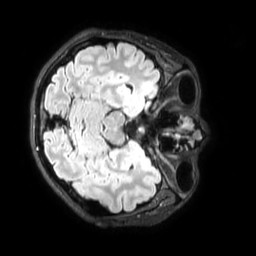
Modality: FLAIR
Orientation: axial
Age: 23
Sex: female
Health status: healthy
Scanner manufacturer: philips
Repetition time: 4.8 s
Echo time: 0.2812 s